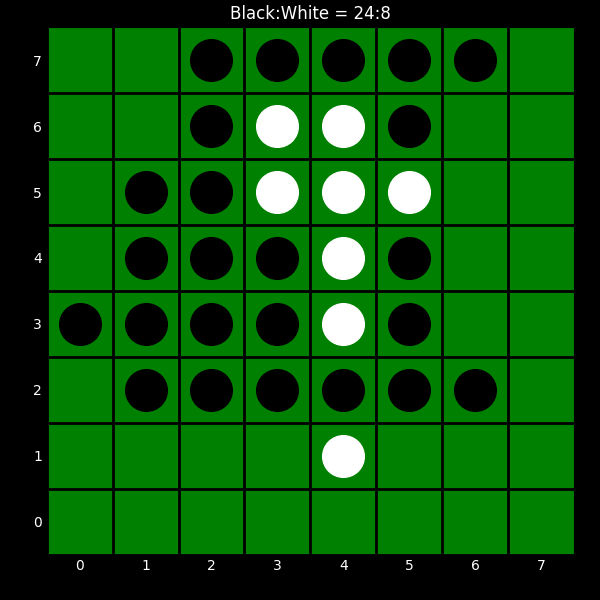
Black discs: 24
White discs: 8